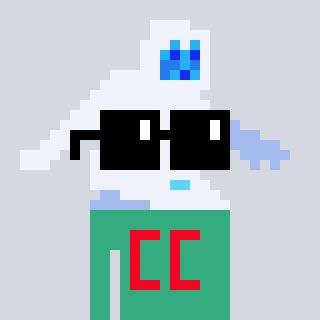
a pixel art character with square black sunglasses, a yeti-shaped head and a teal-colored body on a cool background